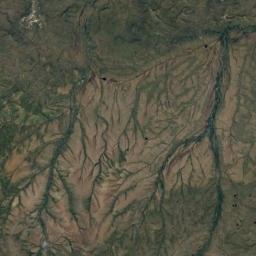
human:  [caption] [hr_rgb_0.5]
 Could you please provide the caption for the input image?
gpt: The mountains are winding and undulating .

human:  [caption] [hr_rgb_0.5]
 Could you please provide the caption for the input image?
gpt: The folded mountain has a continuous series of rugged mountains and is covered with some vegetation .

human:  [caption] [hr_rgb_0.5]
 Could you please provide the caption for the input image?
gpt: There are many terraces on this mountain, And a white path crosses through the mountains .

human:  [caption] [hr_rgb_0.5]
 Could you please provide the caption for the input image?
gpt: The mountain is full of green plants with lines of bare land .

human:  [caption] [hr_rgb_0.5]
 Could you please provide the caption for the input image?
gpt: There are many rifts and rivers on the brown and green mountain .